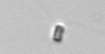
Label: Chaetoceros_tenuissimus